Current action and preconditions to check: trajectory_clear

Your task: For each precondition in the list above, predict whether it will hold at this action.

Consider the current scene as observed from the mobile robot's camera, and analyze the predicted future states of all dynamic agents (e.g., people, animals, vehicles, or any moving entities) within the NEXT SECOND.

IMPORTANT: Only answer "very likely" if you are absolutely certain—based on strong, clear evidence—that a dynamic agent will violate the precondition in the predicted future state. Do NOT answer "very likely" for unlikely, ambiguous, or low-probability risks.

Ask yourself for each precondition: Is there a high probability, with clear and convincing evidence, that the predicted future states of any dynamic agent will interfere with the predicted future state of the currently executing action within the NEXT SECOND, causing that precondition to fail?

Assess the risk level based on these predictions. Use "likely" or "very likely" if motions create a clear risk of interference.

Use "neutral" or "improbable" if agents are nearby but their predicted paths are clearly diverging or non-conflicting.

Failure Risk Categories: "very improbable", "improbable", "neutral", "likely", "very likely"

Answer Format: Output ONLY the probability_of_failure value from these categories: "very improbable", "improbable", "neutral", "likely", "very likely"

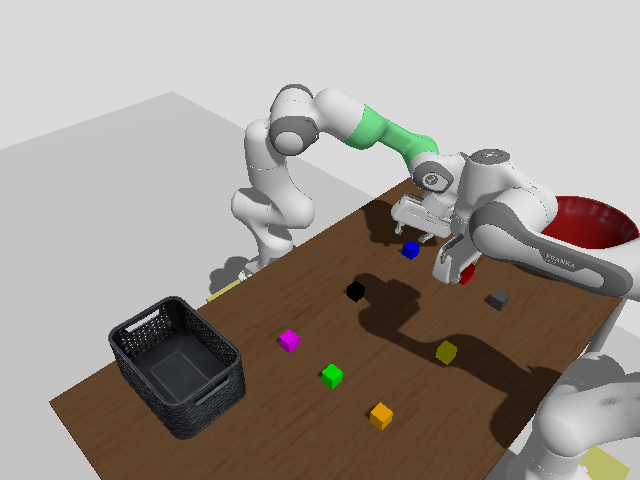

Answer: very improbable